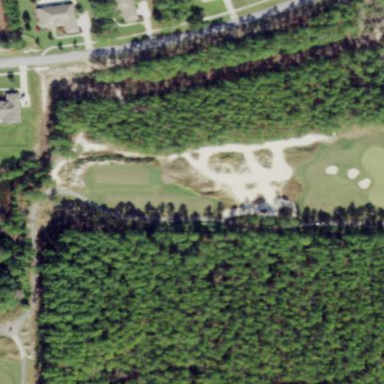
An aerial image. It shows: Golf course surrounded by greenery.